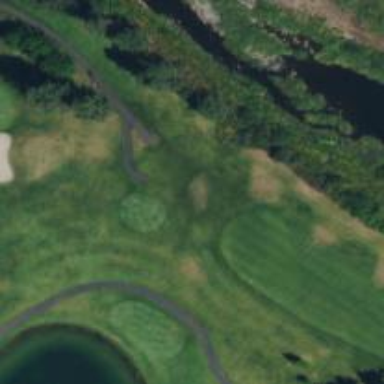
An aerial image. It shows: Pathway for golf carts.